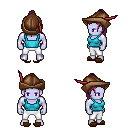
a pixel art fantasy rpg character, male body template, dark elf, purple skin, teal pirate shirt, white pants, pink long topknot hairstyle, leather cap, brown slippers, four views (front, back, left, right), 2x2 character sprite sheet, small pixel art, hard edges, no anti-aliasing